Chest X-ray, PA view. Patient: 11 years old, sex F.
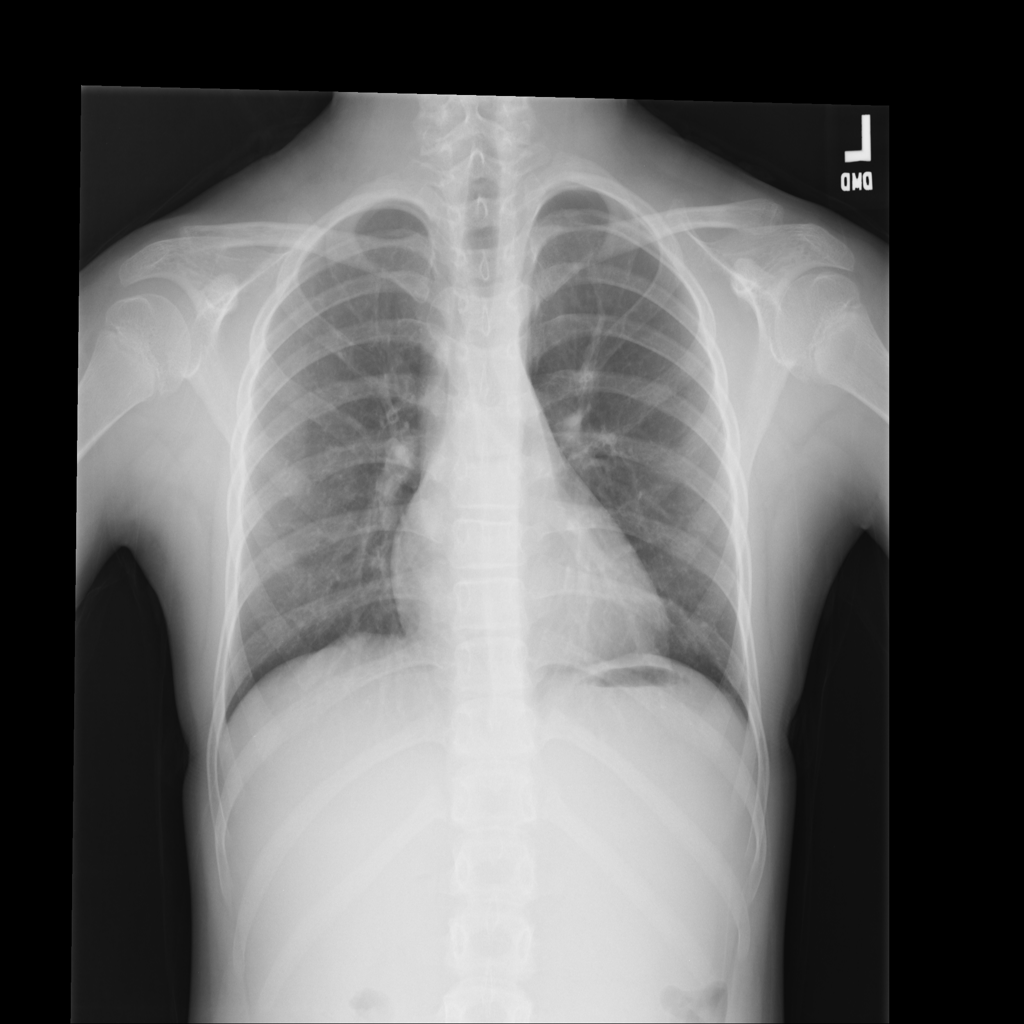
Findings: No Finding